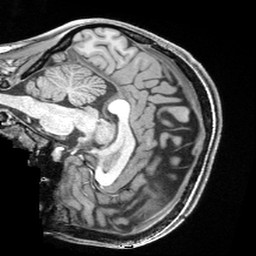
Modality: T1w
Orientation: sagittal